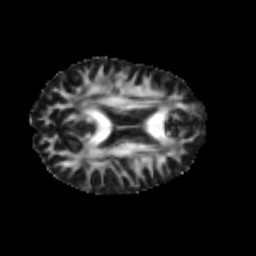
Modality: FA
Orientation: axial
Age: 23
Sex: male
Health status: healthy